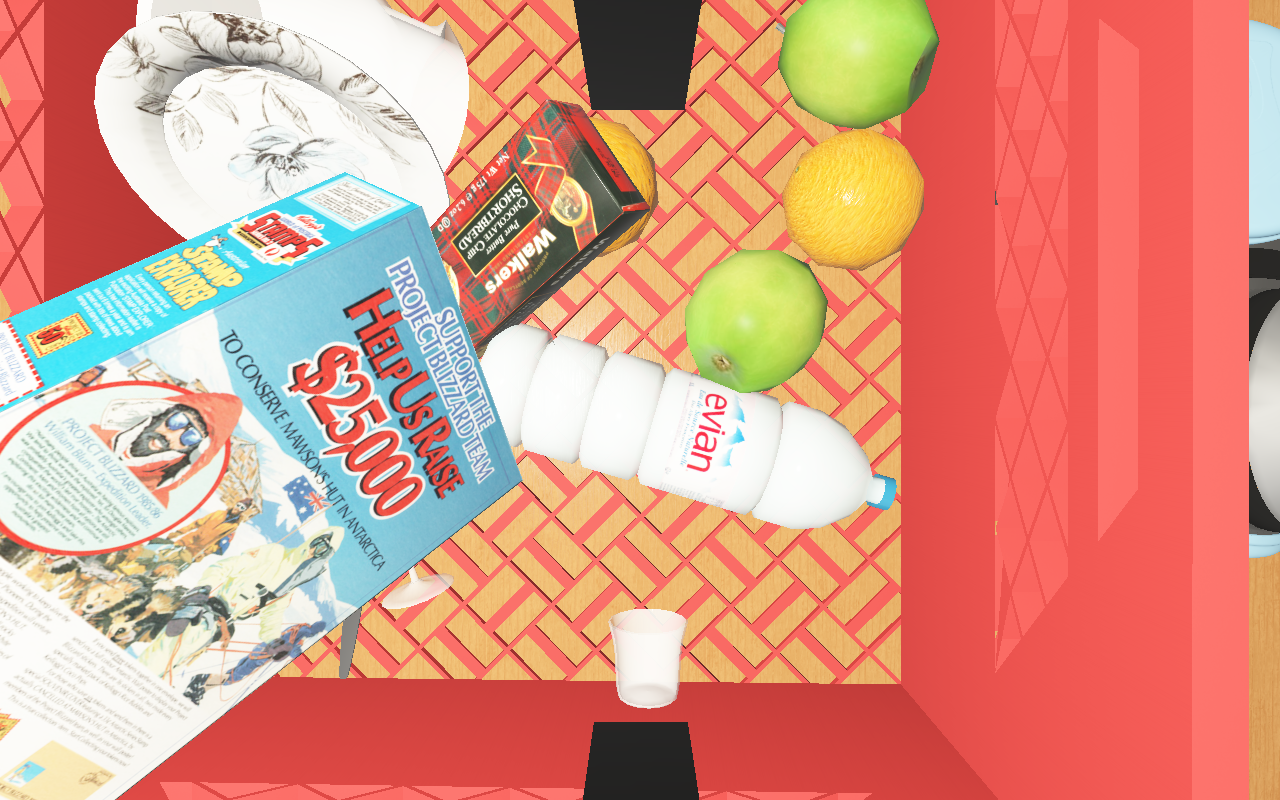
Objects in the scene:
carafe
water bottle
apple
orange
orange
spoon
plate
glass
wineglass
jam jar
cereal box
biscuit box